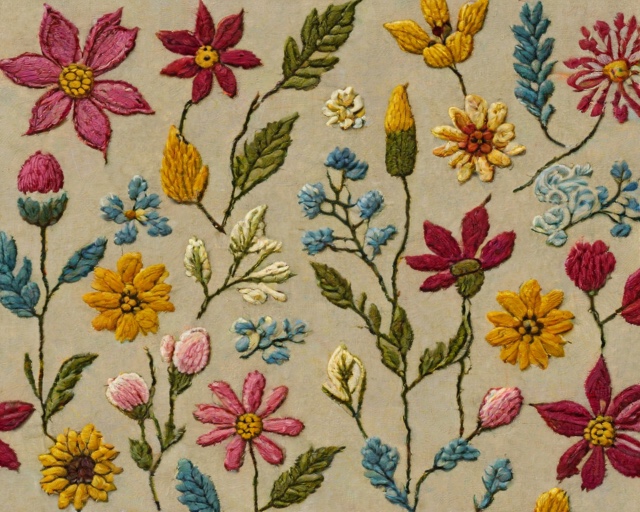
Category: Spring